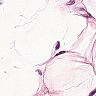
Metastatic tissue present: no